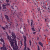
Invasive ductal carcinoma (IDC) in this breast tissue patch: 1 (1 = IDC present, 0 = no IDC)